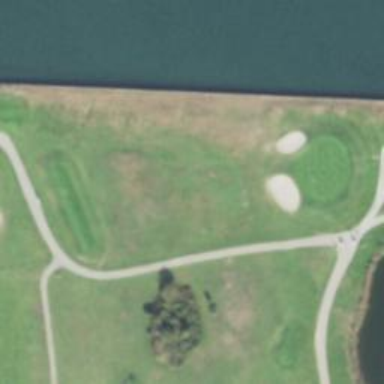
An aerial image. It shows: View of golf hole.